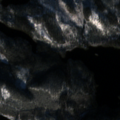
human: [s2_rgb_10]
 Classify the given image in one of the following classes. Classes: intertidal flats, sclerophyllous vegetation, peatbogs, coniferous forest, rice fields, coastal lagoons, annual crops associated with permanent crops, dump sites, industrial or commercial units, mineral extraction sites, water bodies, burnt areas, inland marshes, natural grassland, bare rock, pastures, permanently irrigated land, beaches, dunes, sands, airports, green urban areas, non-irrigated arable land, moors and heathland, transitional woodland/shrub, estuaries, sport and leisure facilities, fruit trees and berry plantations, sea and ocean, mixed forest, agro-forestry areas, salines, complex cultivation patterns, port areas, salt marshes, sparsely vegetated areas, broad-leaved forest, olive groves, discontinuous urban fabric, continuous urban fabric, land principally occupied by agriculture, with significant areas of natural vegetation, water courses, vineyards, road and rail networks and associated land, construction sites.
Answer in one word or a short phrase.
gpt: coniferous forest, mixed forest, transitional woodland/shrub, water bodies